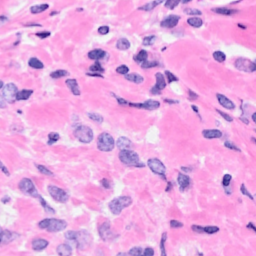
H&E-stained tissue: Breast